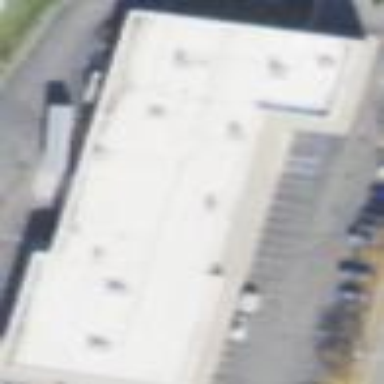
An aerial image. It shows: Retail building.